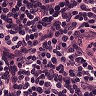
Metastatic tissue present: no